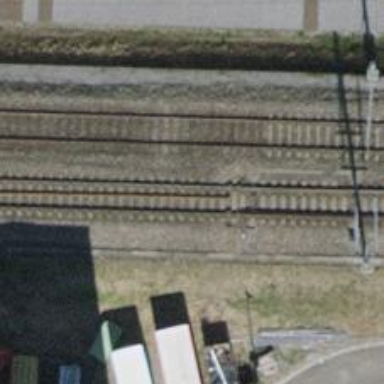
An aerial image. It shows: Railway switch.